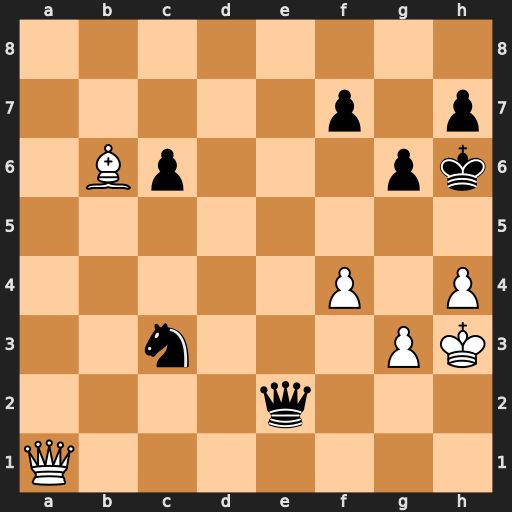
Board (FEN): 8/5p1p/1Bp3pk/8/5P1P/2n3PK/4q3/Q7
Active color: w
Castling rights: -
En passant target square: -
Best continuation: Qxc3 Qf1+ Kh2